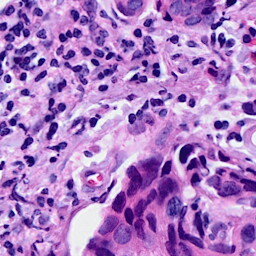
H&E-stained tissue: Breast